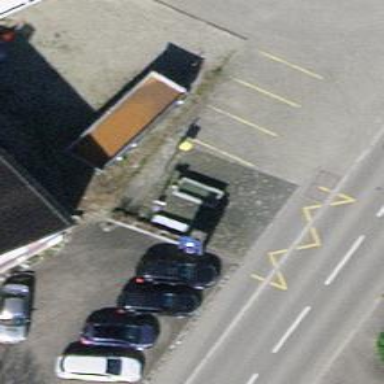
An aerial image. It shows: Post box is visible.